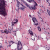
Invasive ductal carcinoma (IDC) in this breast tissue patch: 1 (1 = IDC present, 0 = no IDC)